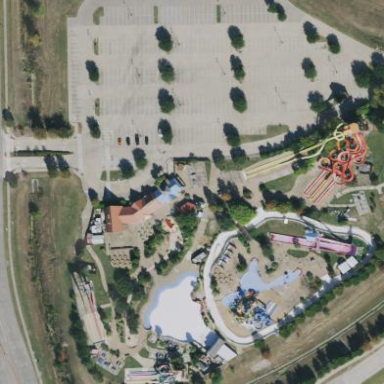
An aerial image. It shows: Water park.